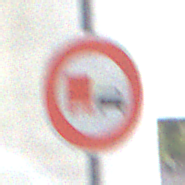
Verkehrszeichen: UeberholverbotKraftfahrzeuge
Umgebung: Outdoor, Urban
Tageszeit: MorningAfternoon
Wetter: PartlyCloudy
Licht: Natural
Jahreszeit: NotSpecified
Kontrast: HighContrast